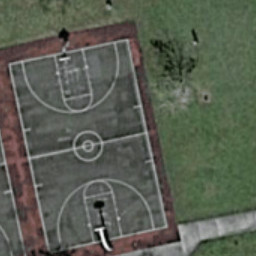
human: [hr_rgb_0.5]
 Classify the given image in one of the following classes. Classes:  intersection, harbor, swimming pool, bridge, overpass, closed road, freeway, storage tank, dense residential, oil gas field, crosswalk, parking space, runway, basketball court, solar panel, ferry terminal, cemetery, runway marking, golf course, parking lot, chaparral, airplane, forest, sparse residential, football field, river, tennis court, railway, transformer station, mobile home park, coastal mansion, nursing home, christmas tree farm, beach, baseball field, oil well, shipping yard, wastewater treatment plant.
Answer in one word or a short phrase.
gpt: basketball court